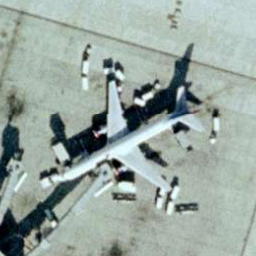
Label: airplane